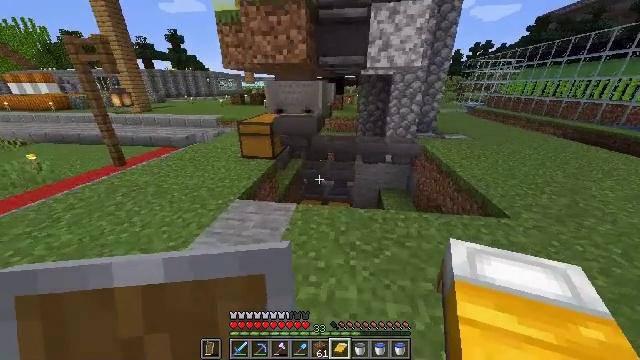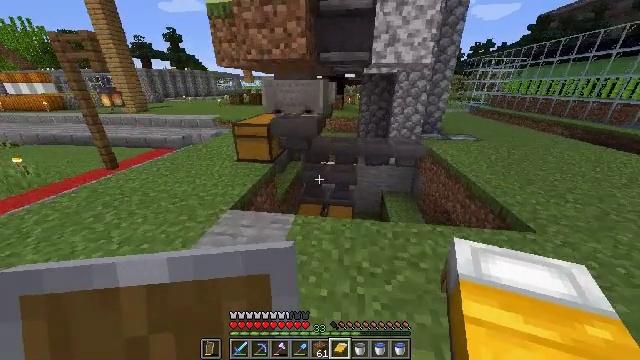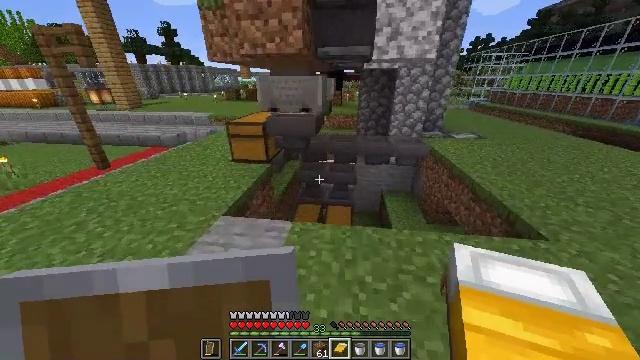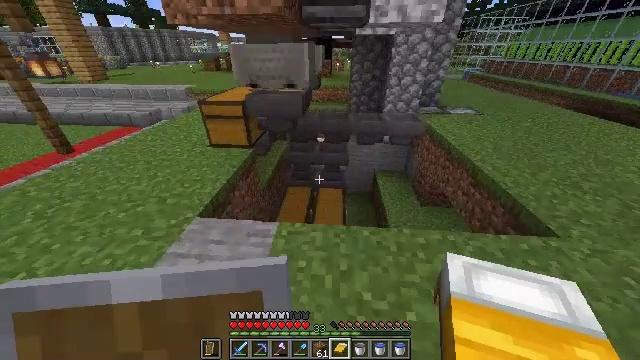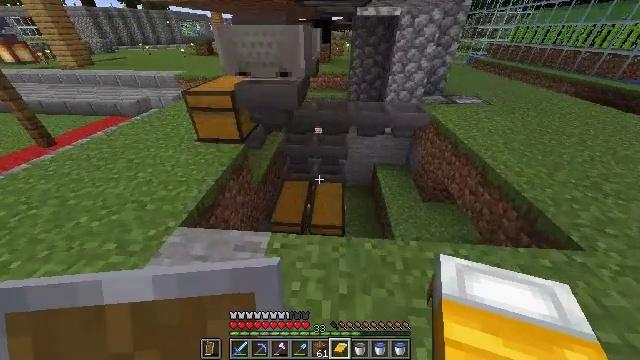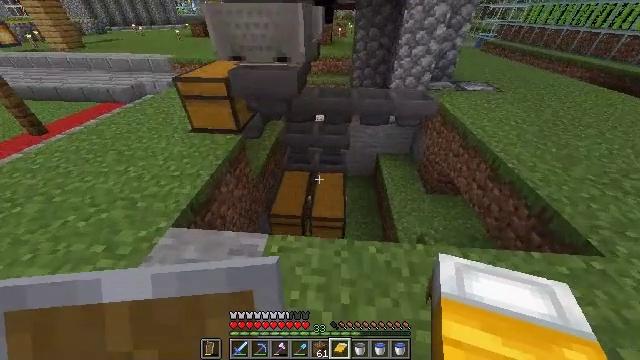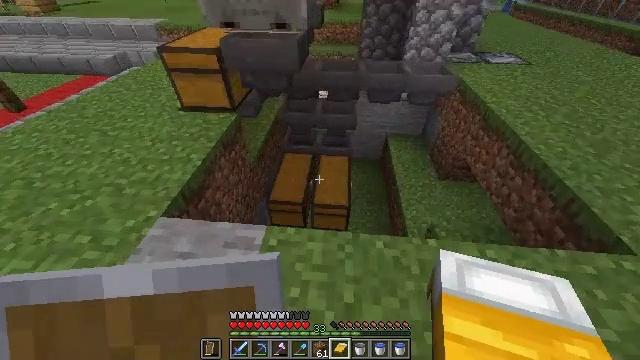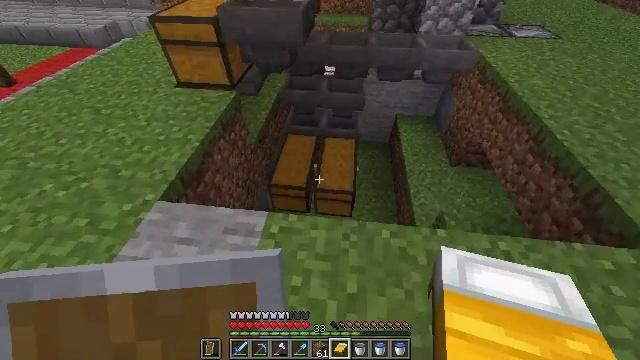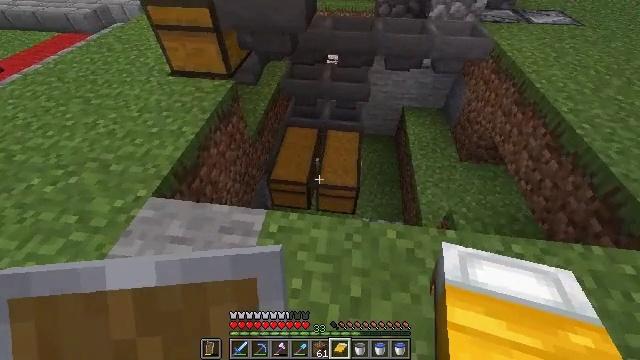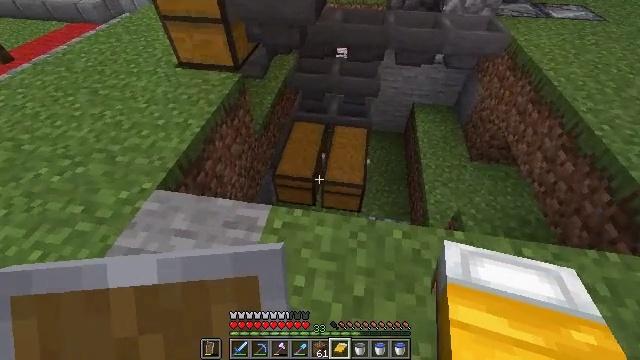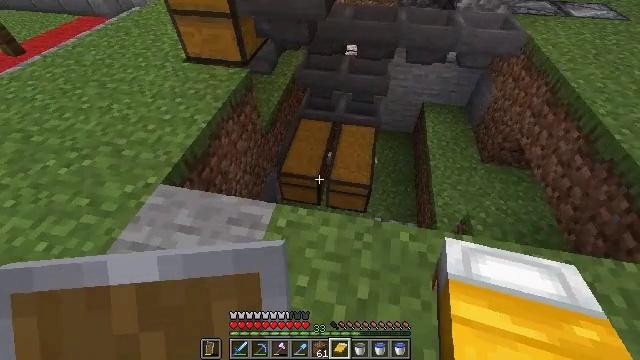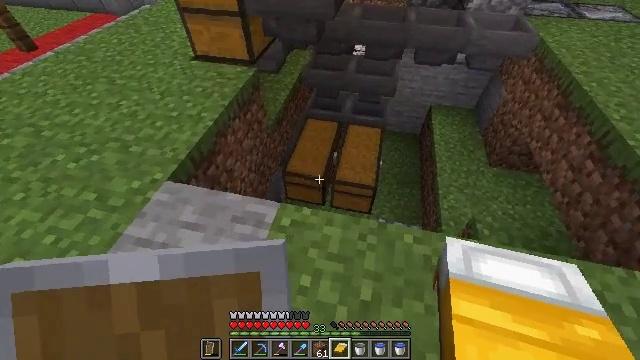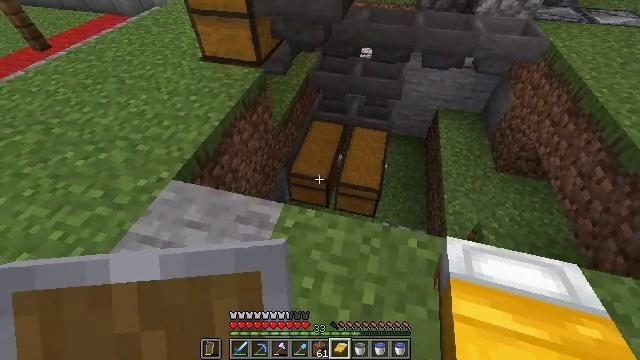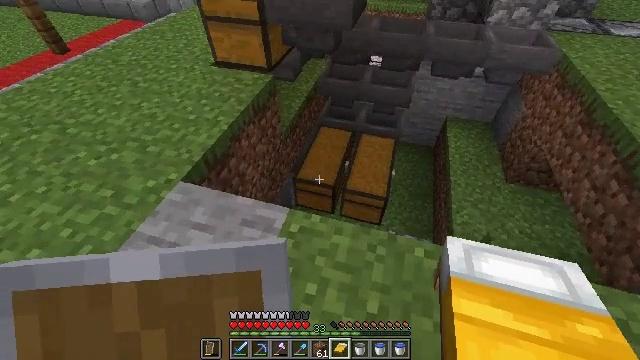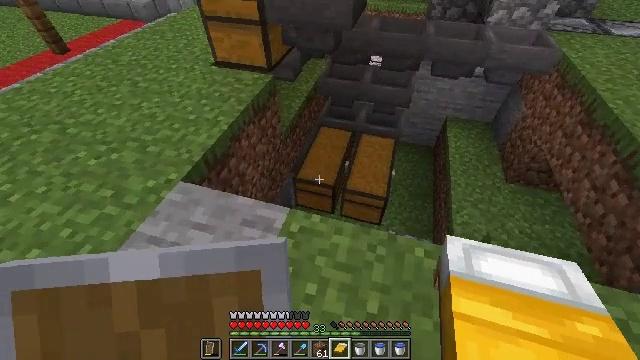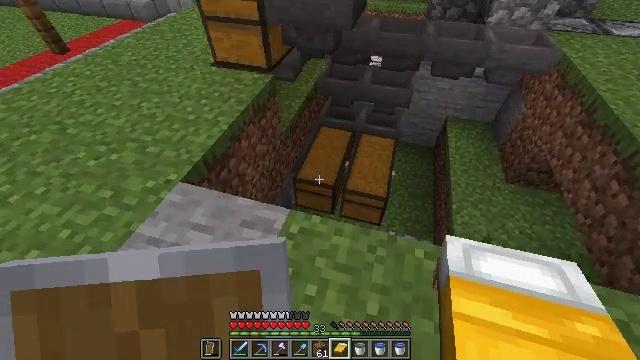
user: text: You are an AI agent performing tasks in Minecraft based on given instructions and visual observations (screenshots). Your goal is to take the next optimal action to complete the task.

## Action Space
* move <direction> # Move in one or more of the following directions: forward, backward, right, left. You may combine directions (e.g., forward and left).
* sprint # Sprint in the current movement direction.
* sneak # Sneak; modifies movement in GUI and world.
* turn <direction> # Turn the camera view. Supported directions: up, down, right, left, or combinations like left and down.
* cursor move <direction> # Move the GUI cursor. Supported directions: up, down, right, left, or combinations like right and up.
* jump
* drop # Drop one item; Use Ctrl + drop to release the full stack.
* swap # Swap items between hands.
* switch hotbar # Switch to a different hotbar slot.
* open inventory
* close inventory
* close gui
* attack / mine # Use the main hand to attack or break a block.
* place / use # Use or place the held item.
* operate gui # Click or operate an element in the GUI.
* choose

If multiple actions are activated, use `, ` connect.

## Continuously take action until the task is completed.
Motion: motion action
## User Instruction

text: Convert a red tulip into red dye in crafting.
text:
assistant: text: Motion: move forward
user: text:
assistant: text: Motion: move forward
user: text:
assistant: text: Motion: move forward, turn right and down
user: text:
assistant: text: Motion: move forward, turn down
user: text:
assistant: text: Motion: turn down
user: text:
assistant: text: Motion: turn down
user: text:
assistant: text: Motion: turn left and down
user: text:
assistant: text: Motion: turn down
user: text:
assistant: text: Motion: turn left
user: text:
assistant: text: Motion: turn left
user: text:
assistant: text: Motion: turn left
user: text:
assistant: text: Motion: turn left
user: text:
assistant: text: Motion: turn left and up
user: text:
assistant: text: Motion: no_op
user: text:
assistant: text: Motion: move forward
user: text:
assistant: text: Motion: move forward
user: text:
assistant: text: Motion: move forward
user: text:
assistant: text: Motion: turn down
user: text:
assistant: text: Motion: no_op
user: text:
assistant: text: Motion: use / place
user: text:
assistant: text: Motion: use / place
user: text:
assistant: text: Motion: no_op
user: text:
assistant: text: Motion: no_op
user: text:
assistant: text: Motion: no_op
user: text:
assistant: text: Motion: no_op
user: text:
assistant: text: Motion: no_op
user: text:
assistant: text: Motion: no_op
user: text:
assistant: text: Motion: no_op
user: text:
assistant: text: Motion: no_op
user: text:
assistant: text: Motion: no_op